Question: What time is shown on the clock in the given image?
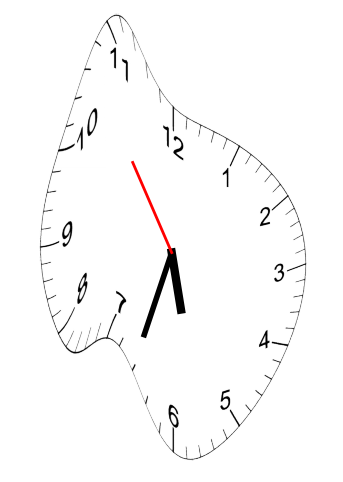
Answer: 05:32:54